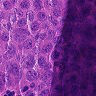
Metastatic tissue present: yes